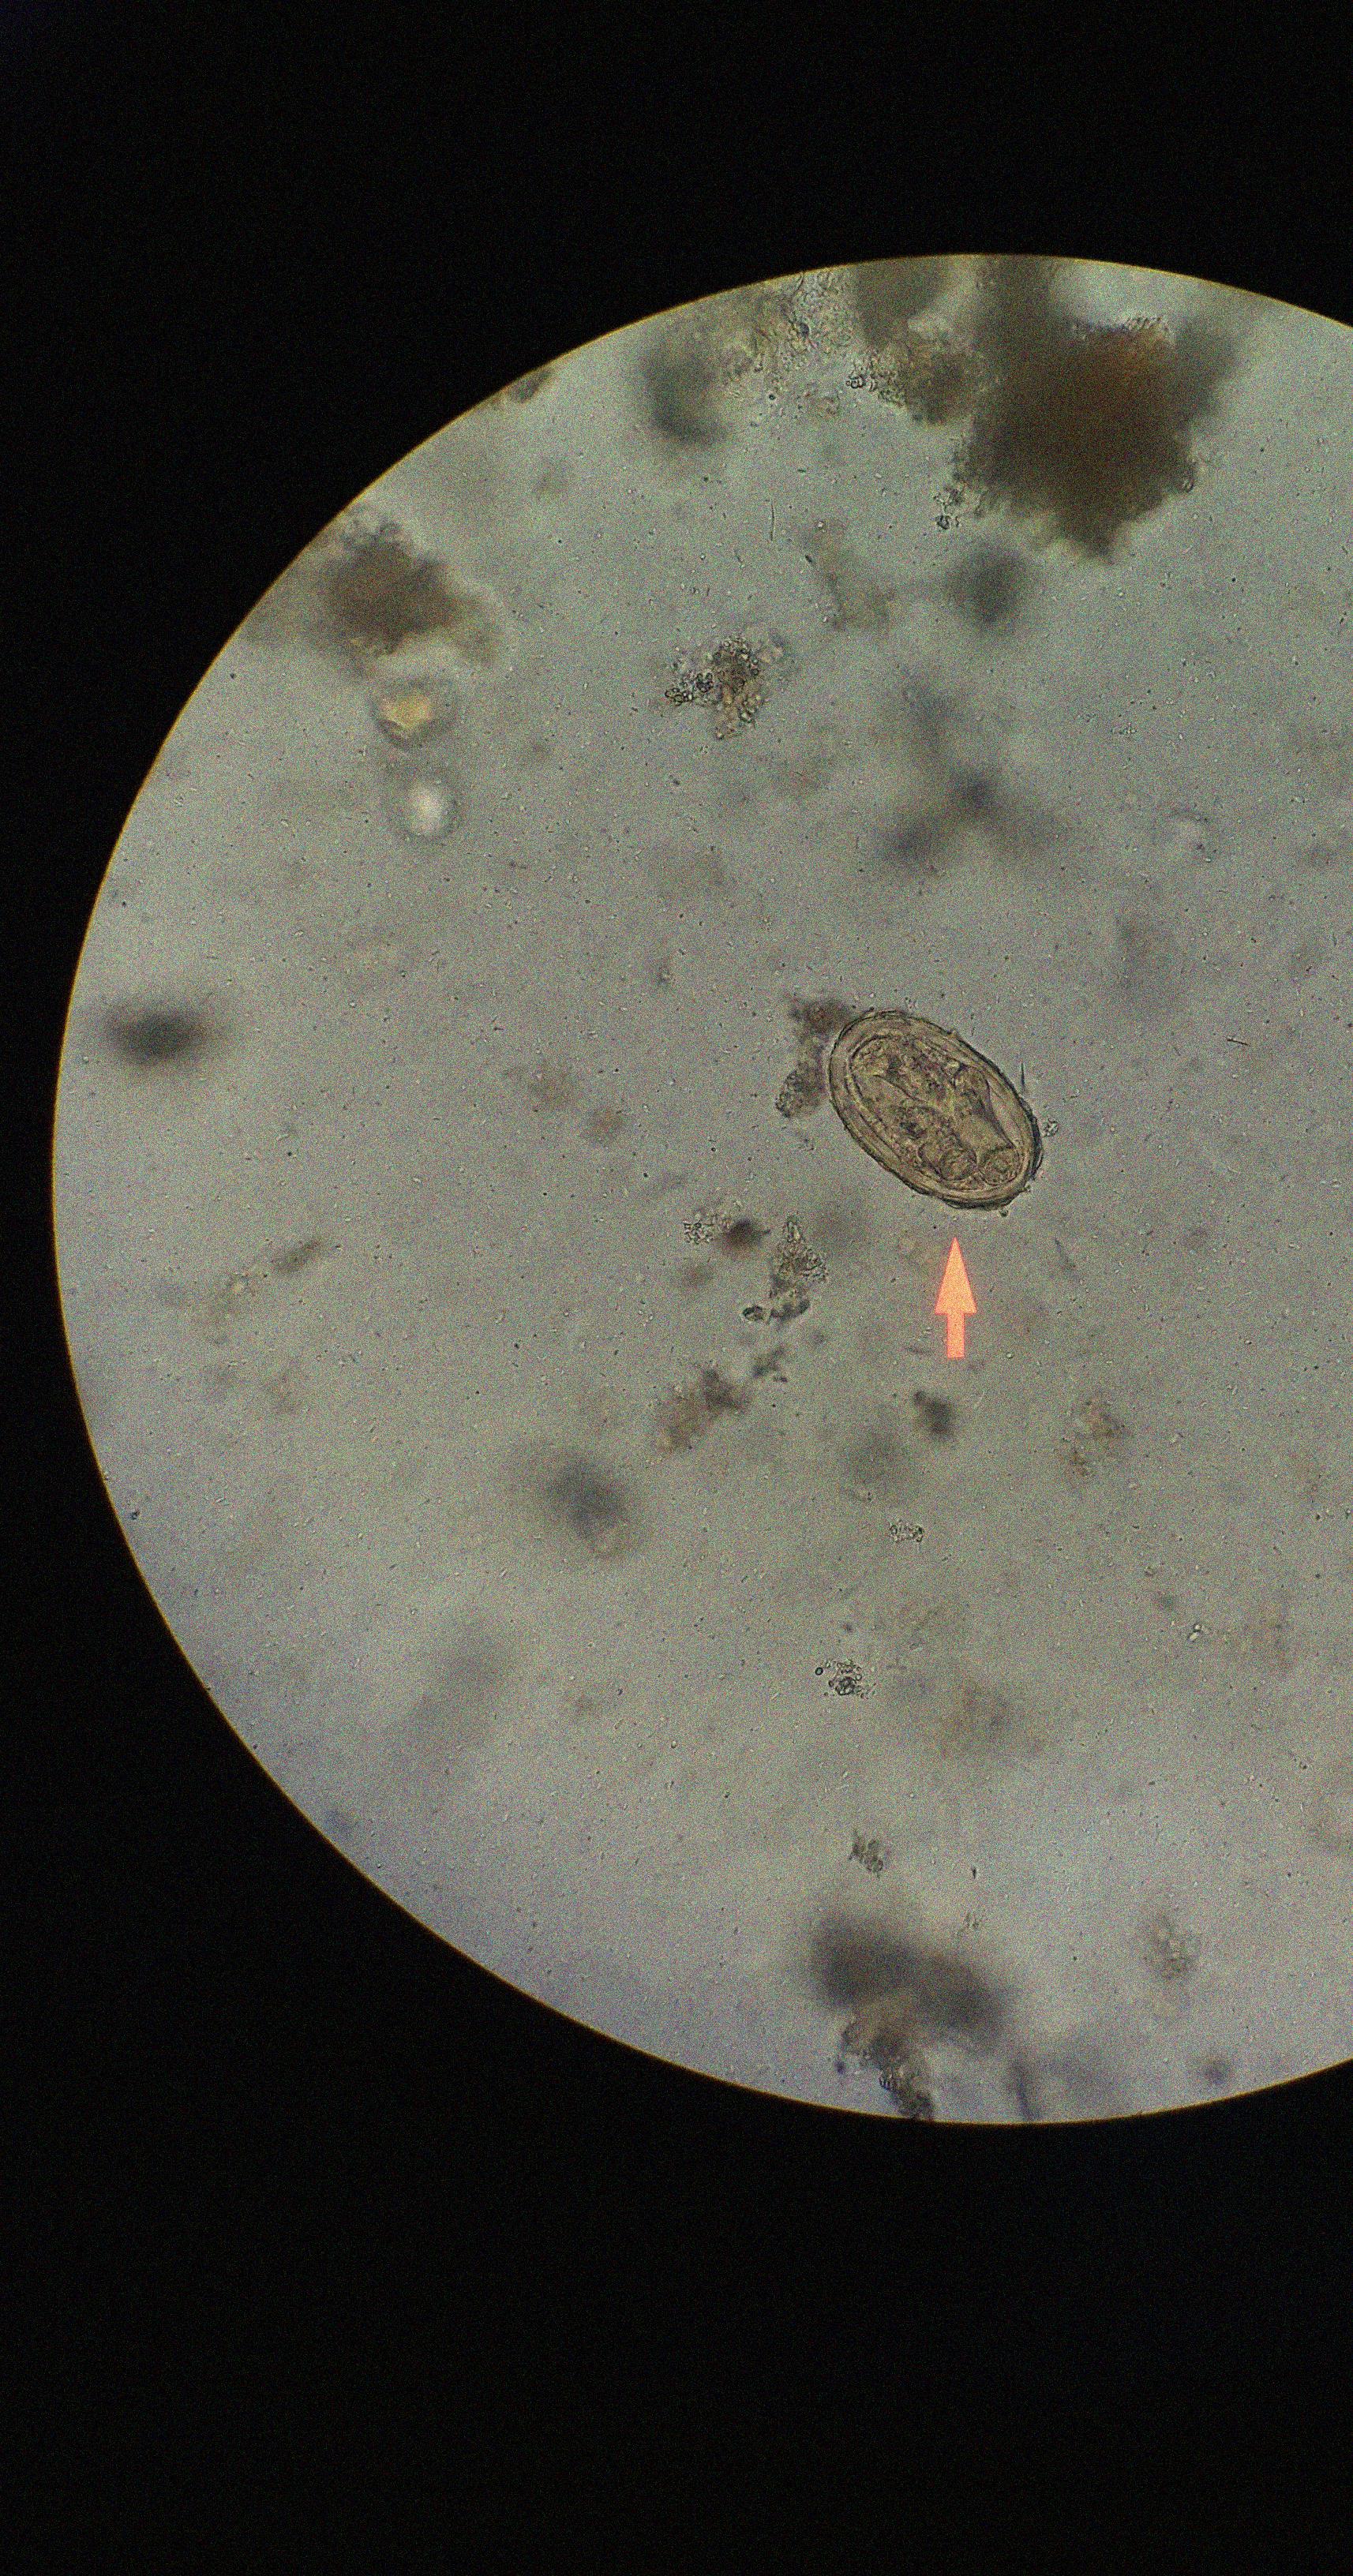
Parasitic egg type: Ascaris lumbricoides